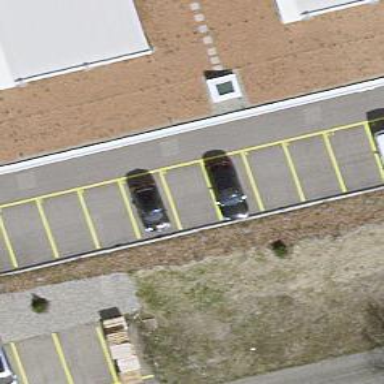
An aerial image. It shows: Parking available on the street side.